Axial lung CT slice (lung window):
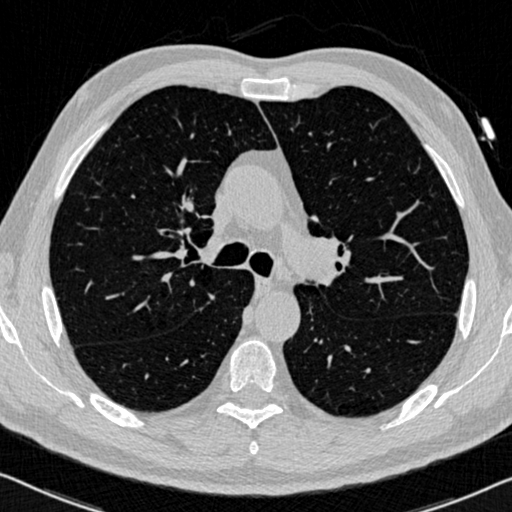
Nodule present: no